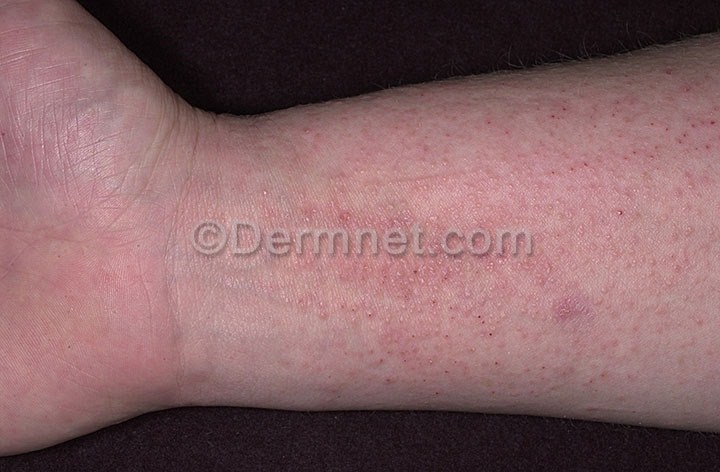
Disease: Atopic Dermatitis Photos